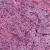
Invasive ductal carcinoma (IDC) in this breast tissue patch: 1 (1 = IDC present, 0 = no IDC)